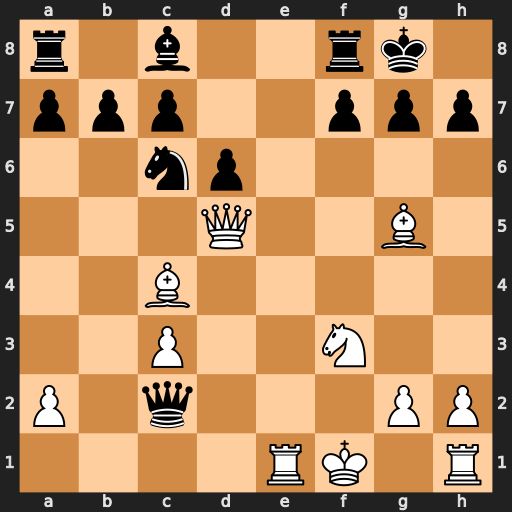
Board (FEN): r1b2rk1/ppp2ppp/2np4/3Q2B1/2B5/2P2N2/P1q3PP/4RK1R
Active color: w
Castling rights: -
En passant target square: -
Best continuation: Qxf7+ Rxf7 Re8#